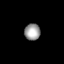
Tissue: lung
Cell type: Epithelial cells
Senescence score: 0.575
Nuclear area (px): 252
Mean DAPI intensity: 158.135